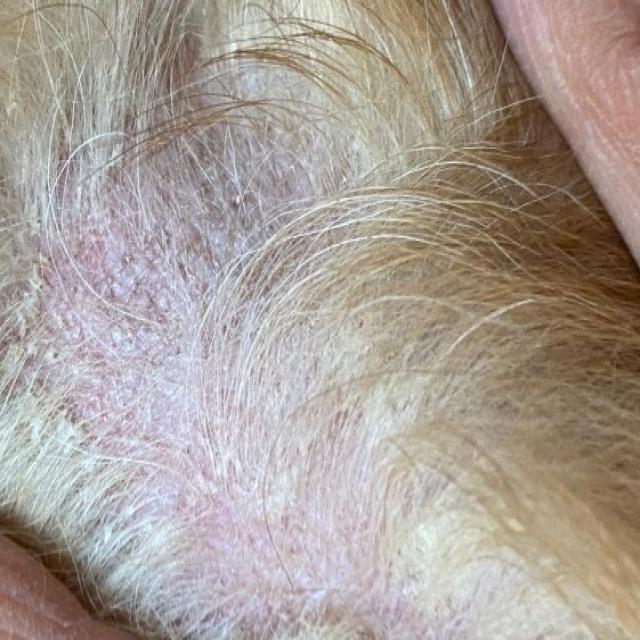
Canine fungal skin infection — characterized by alopecia, scaling, crusting, and circular lesions. Common agents include Malassezia and Candida species.